Question: The script works, but when I refresh the page, the styles are applied to all elements.
'''
<script src="https://cdnjs.cloudflare.com/ajax/libs/jquery/3.3.1/jquery.min.js"></script>
<ul>
<li class="colors green"></li>
<li class="colors grey"></li>
<li class="colors blue"></li>
<li class="colors yellow"></li>
<li class="colors red"></li>
<li class="colors purple"></li>
<li class="colors orange"></li>
<li class="colors brown"></li>
<li class="colors lime"></li>
</ul>
'''
'''
$('ul li').click(function() {
$("ul li").removeClass("current-color");
$('ul li').removeAttr('id');
$(this).addClass("current-color");
var activeElement = $(this).text();
console.log(activeElement);
localStorage.setItem('current-color', activeElement);
});
$(document).ready(function() {
$("ul li").each(function(index) {
if ($(this).text() == localStorage.getItem('current-color')) {
$(this).addClass("current-color");
}
});
});
'''
[
<URL>
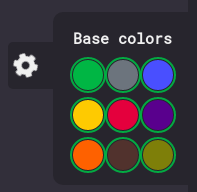
Answer: Since you don't have any text in those elements it's probably simpler to use the 'index' of the item clicked and store that
'''
const $items = $('li.colors').click(function() {
$items.removeClass('current-color')
$(this).addClass('current-color')
const idx = $items.index(this);
localStorage.setItem('current-color', idx)
});
// on page load check if item in storage and if so set class
const idx = localStorage.getItem('current-color')
if (!!idx) {
$items.eq(+idx).addClass('current-color')
}
'''
<URL>
---